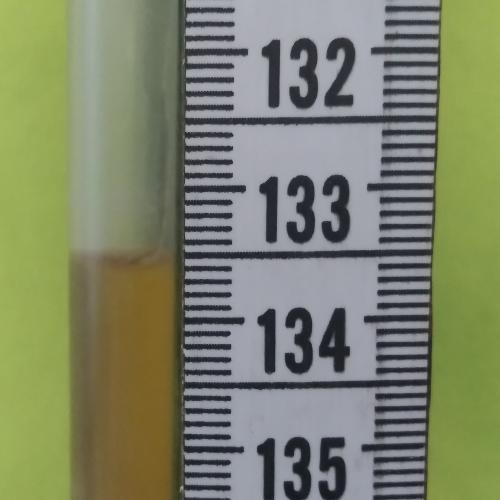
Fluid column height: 133.5 cm